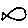
Label: fish